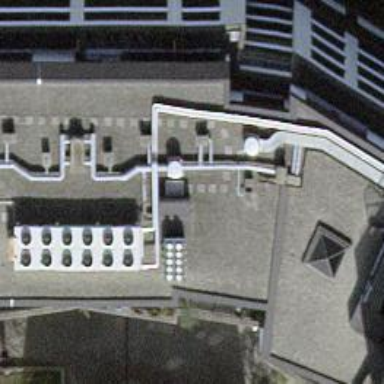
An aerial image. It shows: Police building.